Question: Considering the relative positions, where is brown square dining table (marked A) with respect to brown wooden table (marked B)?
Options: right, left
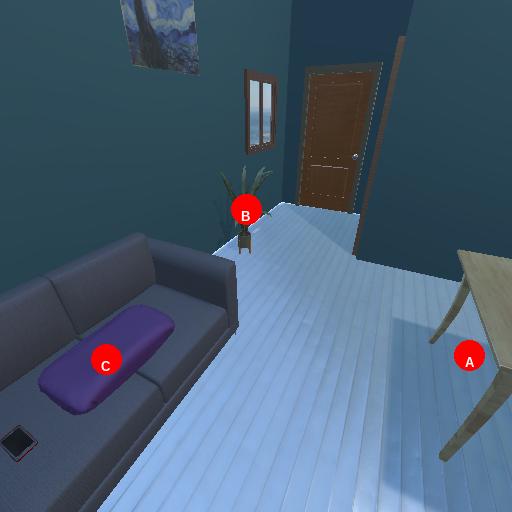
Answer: right